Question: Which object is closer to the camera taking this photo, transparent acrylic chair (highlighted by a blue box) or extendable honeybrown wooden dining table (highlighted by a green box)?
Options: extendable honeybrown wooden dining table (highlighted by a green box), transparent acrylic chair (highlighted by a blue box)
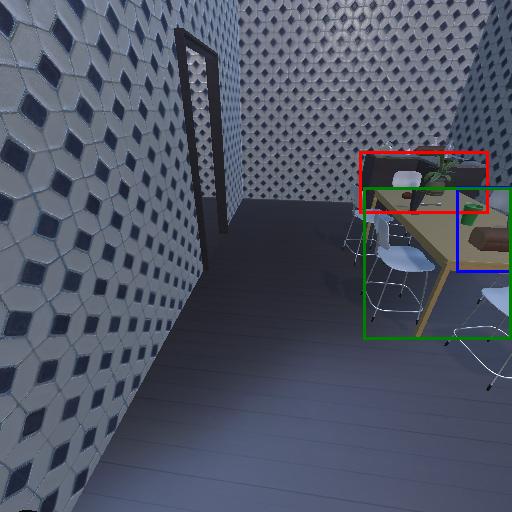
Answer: extendable honeybrown wooden dining table (highlighted by a green box)